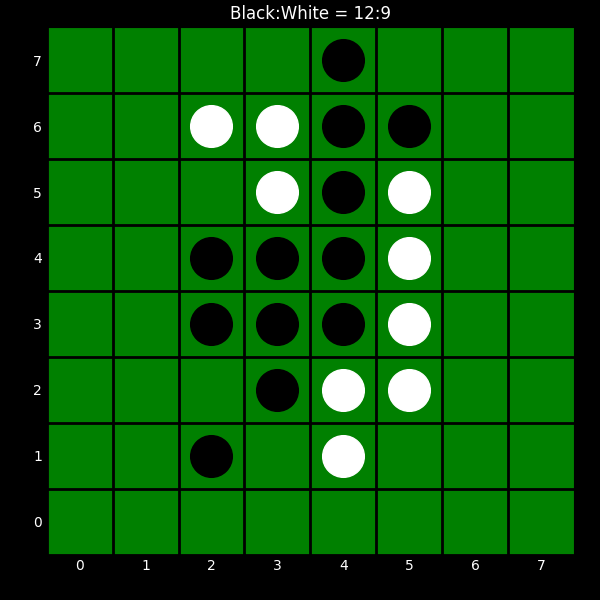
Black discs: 12
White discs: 9